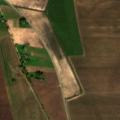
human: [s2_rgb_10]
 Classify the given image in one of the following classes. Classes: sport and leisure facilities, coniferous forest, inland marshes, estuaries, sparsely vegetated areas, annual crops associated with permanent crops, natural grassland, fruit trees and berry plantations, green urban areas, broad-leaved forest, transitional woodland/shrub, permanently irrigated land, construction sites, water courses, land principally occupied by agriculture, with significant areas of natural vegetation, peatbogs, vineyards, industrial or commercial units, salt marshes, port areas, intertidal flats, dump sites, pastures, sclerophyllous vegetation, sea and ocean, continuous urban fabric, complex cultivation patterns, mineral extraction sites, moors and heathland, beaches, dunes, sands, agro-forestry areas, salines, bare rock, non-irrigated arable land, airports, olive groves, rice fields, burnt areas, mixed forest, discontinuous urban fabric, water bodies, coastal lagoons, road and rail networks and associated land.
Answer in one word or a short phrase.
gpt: non-irrigated arable land, complex cultivation patterns